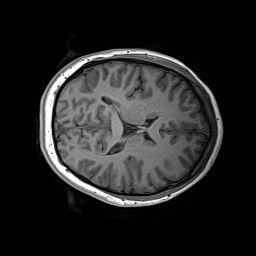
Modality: T1w
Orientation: axial
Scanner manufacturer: siemens
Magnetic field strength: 3 T
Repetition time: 2.2 s
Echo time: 0.00244 s